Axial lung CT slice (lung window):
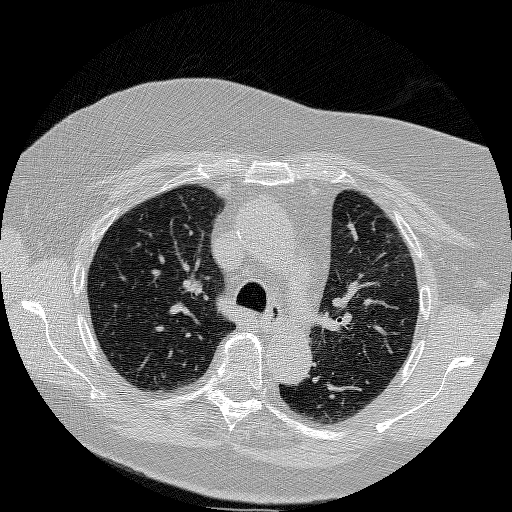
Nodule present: no